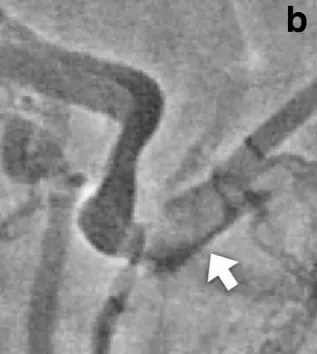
Severe stenosis of the origin of the SMA with calcification (arrow).
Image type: radiology (mri)